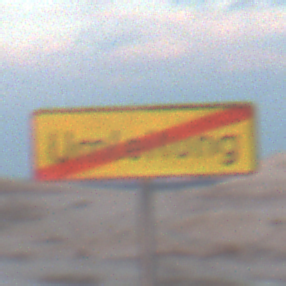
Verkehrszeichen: EndeDerUmleitungsankuendigung
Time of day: SunriseSunset
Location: Outdoor (Beach)
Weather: PartlyCloudy
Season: NotSpecified
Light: Natural